Question: I am using VLCMediaPlayer class from the MobileVLCKit library to make an audio streaming application. My problem is that when error happens (e.g. incorrect stream url) it automatically alerts its own error message. In my case, I would like to disable that alert message and display my own one.

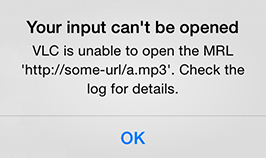
Answer: No need to remove this option from source!
Simply pass the player option like this:
'''
NSArray *options = @[@"--extraintf="];
VLCMediaPlayer *player = [[VLCMediaPlayer alloc] initWithOptions:options];
'''